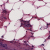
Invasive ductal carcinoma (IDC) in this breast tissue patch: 0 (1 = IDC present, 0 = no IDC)